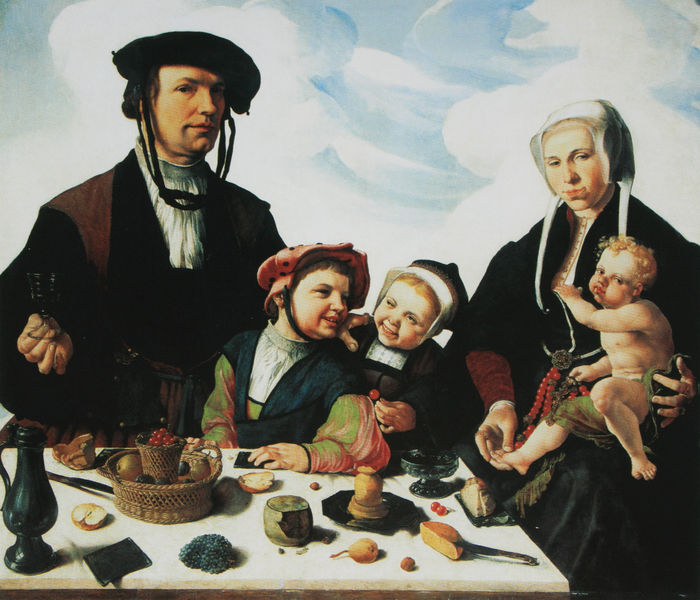
Titel: Der Haarlemer Patrizier Pieter Jan Fopperszoon mit seiner Familie
Künstler: Maerten van Heemskerck
Standort: Kassel
Institution: Staatliche Museen
Schlagwörter: blue, hat, people, red, white, black, familie, female, green, lace, painting, portrait, sit, table, woman, vase, wine, apple, cloud, clouds, food, frau, fruit, man, naked, nude, nudity, sky, girl, water, boy, male, stand, flat, shawl, bonnet, cap, mother, realism, hats, glass, smile, children, grape, happy, urn, mann, basket, family, renaissance, cup, baby, dutch, grapes, kids, humans, plate, father, hold, jug, impression, parents, bowl, daughter, tisch, knife, meal, wealthy, infant, dinner, bread, supper, apples, husband, wife, caps, colonial, pear, essen, headdress, protestant, pilgrim, lunch, brother, laugh, puritans, pie, walnut, diaper, tankard, berries, butter, siblings, spoon, cheese, girk, staged, chilren, carafe, famielie, whiute, burger, tankerd, bourgeous, puritanss